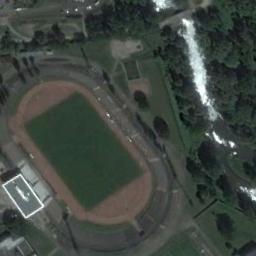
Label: ground_track_field